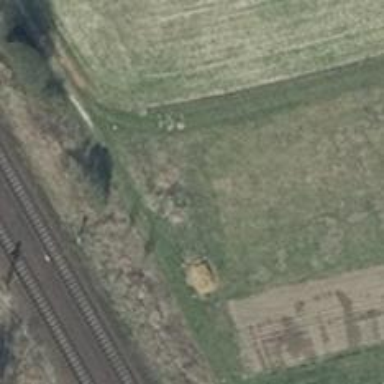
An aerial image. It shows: Grassy track road with grade 4 track type.